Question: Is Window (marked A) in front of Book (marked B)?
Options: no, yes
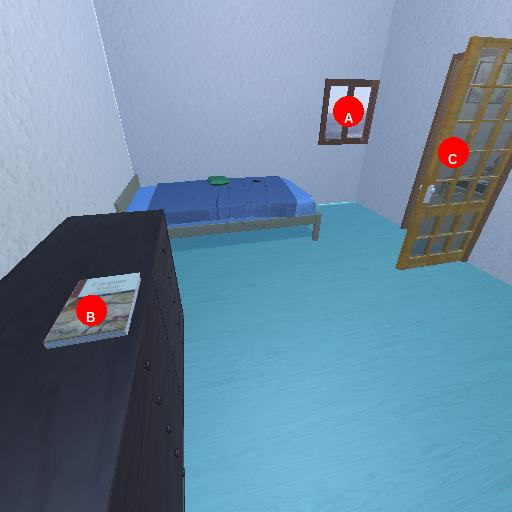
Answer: no